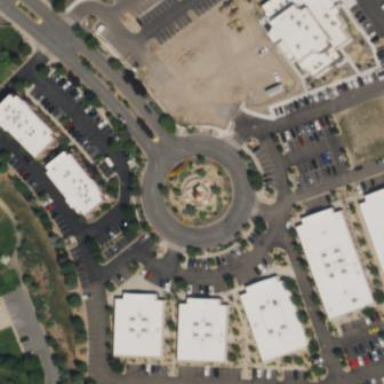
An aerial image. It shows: Unclassified asphalt road with roundabout at the junction. The road features separate sidewalks.